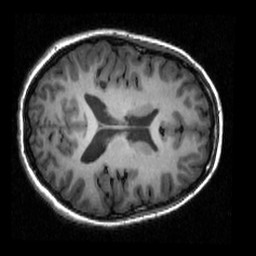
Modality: T1w
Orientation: axial
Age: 18
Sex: female